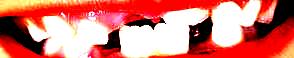
Condition: hypodontia